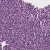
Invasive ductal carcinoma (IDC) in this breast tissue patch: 1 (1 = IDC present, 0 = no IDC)